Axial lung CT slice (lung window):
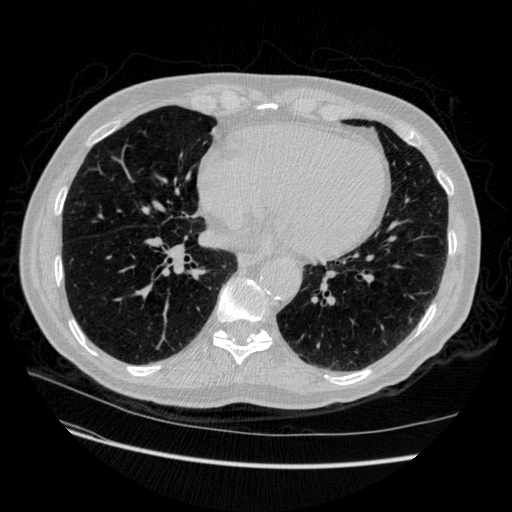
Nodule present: no